Question: I am hosting a mongodb database for a service that supports full text searching on a collection with 6.8 million records.
Its text index includes ten fields with varying weights.

Most searches take less than a second. Some searches take two to three seconds. However, some searches take 15 - 60 seconds! The 15-60 second search cases are unacceptable for my application. I need to find a way to speed those up.
Searching takes 15-60 seconds when words that are very common in the index are used in the search query.
I seems that the text search feature does not support lazy parameters. My first thought was to cache a list of the 50 most common words in my text index and then ask mongodb to evaluate those last (lazy) and on top of the filtered results returned by the less common parameters. Hopefully people are still with me. For example, say I have a query "products chocolate", where products is common and chocolate is uncommon. I would like to be able to ask mongodb to evaluate "chocolate" first, and then filter those results with the "products" term. Does anyone know of a way to achieve this?
I can achieve the above scenario by omitting the most common words (i.e. "products") from the db query and then reapplying the common term filter on the application side after it has received records found by db. It is preferable for all query logic to happen on the database, but am open to application side processing for a speed payout.
There are still some holes in this design. If a user only searches common terms, I have no choice but to hit the database with all the terms. From preliminary reading, I gather that it is not recommended (or not supported) to have multiple text indexes (with different names) on the same collection. My plan is to create two identical tables, each with my 6.8M records, with different indexes - one for common words and one for uncommon words. This feels kludgy and clunky, but am willing to do this for a speed increase.
Does anyone have any insight and/or advice on how to speed up this system. I'd like as much processing to happen on the database as possible to keep it fast. I'm sure my little 6.8M record table is not the largest that mongodb has seen. Thanks!
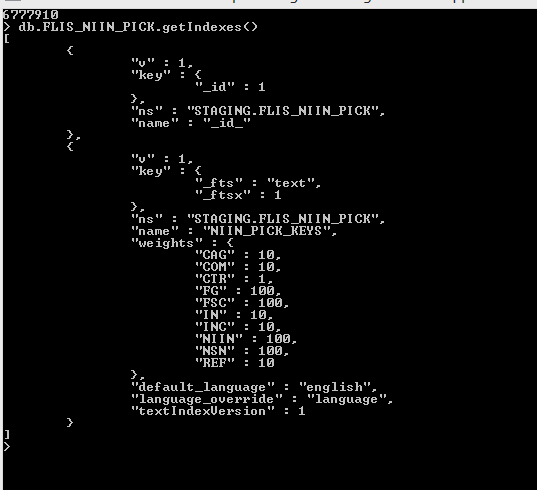
Answer: Well I worked around these performance issues by allowing MongoDB full text search to search in OR based format. I'm prioritizing my results by fine tuning the weights on my indexed fields and just ordering by rank. I do get more results than desired, but that's not a huge problem because my weighted results that appear at the top will most likely be consumed before my user gets to less relevant results at the bottom.
If anyone is struggling with MongoDB text search performance using AND searching only, just switch back to OR and control your results using weights. It performs leaps better.
hth